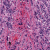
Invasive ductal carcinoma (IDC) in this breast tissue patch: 1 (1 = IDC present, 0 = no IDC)